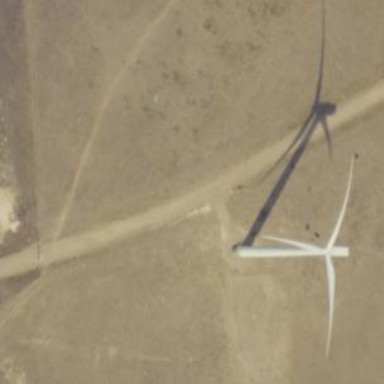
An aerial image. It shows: Wind generator using horizontal axis wind turbines.